Field crop: maize
Growth stage: 2
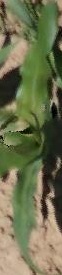
Species: maize